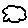
Label: cloud